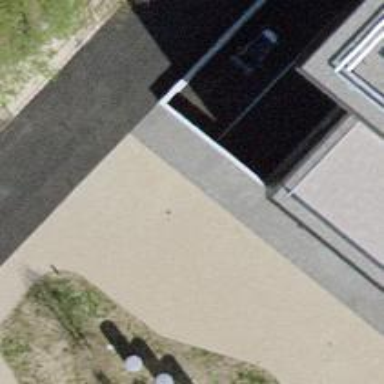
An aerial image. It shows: Parking area.